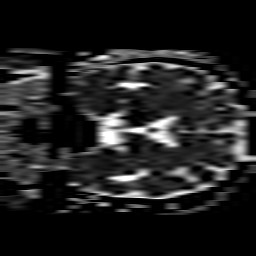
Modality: ADC
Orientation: coronal
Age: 59
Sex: male
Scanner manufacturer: philips
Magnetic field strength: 3 T
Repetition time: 4.726 s
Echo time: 0.05992 s